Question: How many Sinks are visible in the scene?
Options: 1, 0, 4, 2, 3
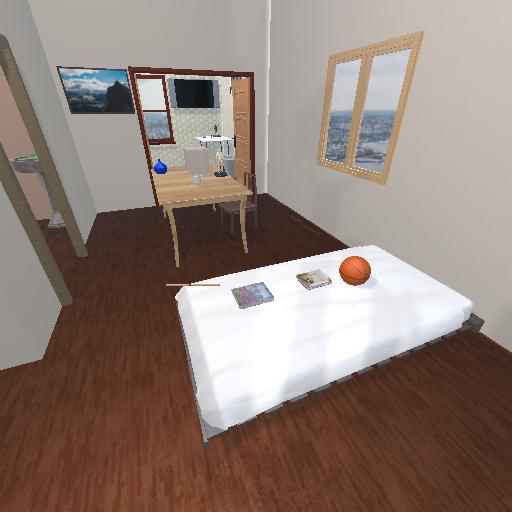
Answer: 1